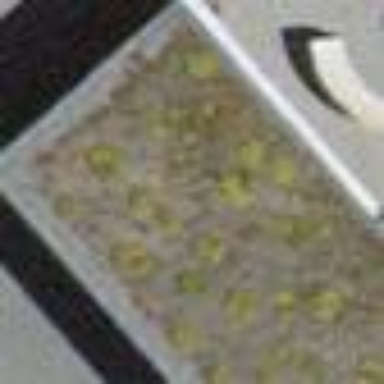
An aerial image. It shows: View of roof of building.